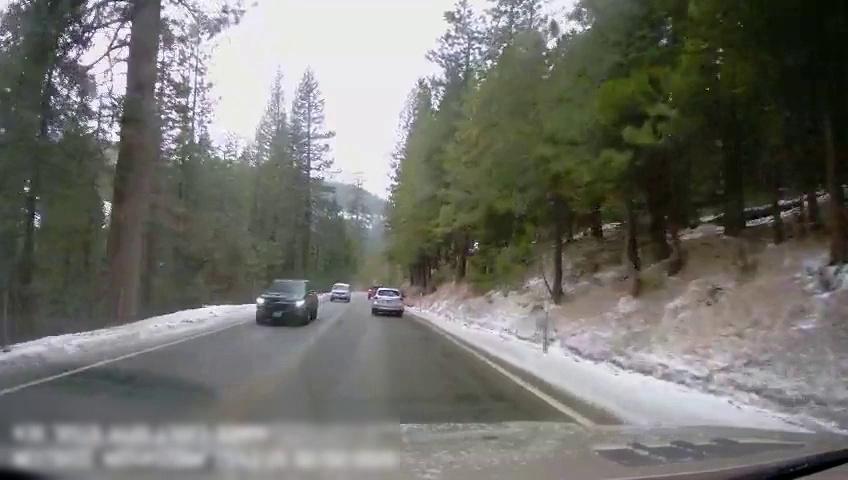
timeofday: Day
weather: Cloudy
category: Drivable Space
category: Vehicles | Truck
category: Vehicles | Car
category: Vehicles | SUV
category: Vehicles | Car
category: Lanes | Current Lane
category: Lanes | Current Lane
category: Lanes | Opposite Lane
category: Lanes | Opposite Lane